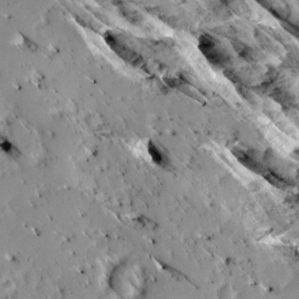
Label: non_frost